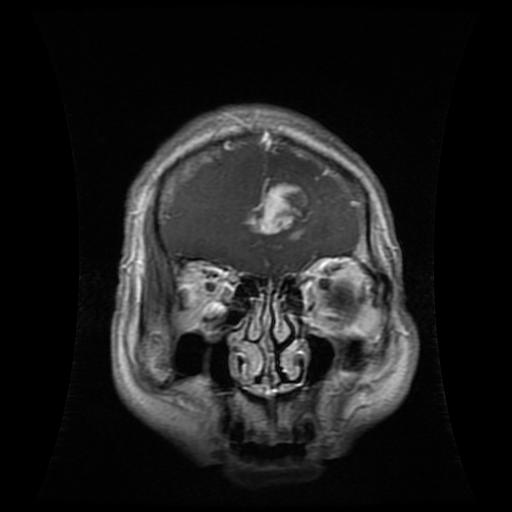
Label: glioma